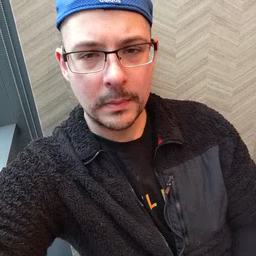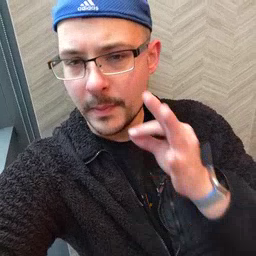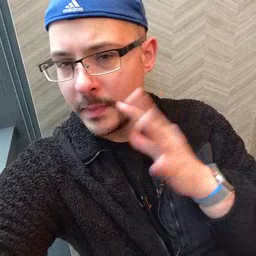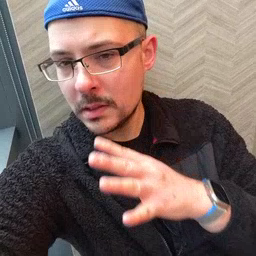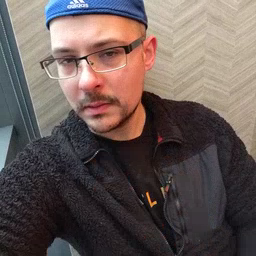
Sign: bee